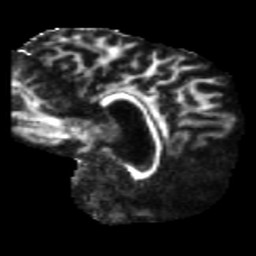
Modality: FA
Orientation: sagittal
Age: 46
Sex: male
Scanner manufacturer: siemens
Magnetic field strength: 3 T
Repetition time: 5.25 s
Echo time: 0.08 s